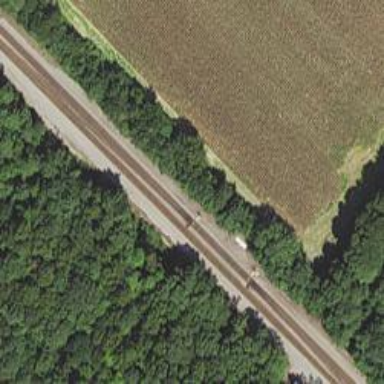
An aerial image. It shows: Railway crossover.